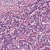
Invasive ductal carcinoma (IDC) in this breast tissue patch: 1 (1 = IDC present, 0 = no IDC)